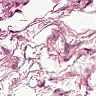
Metastatic tissue present: no